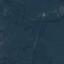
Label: Forest